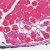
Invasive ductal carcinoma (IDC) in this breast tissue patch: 0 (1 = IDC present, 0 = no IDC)